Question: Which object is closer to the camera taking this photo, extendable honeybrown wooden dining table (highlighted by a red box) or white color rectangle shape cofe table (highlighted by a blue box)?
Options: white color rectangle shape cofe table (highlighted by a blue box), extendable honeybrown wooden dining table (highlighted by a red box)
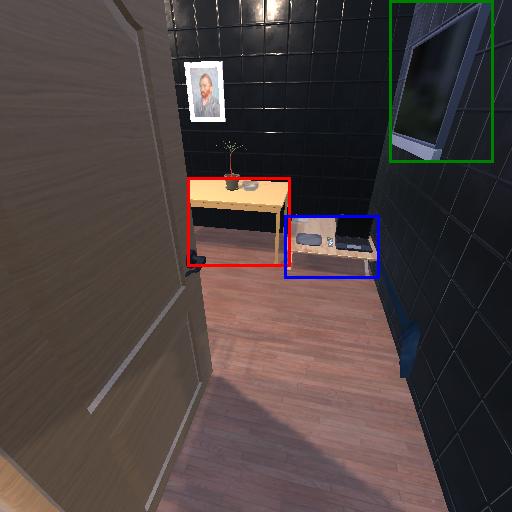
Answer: white color rectangle shape cofe table (highlighted by a blue box)